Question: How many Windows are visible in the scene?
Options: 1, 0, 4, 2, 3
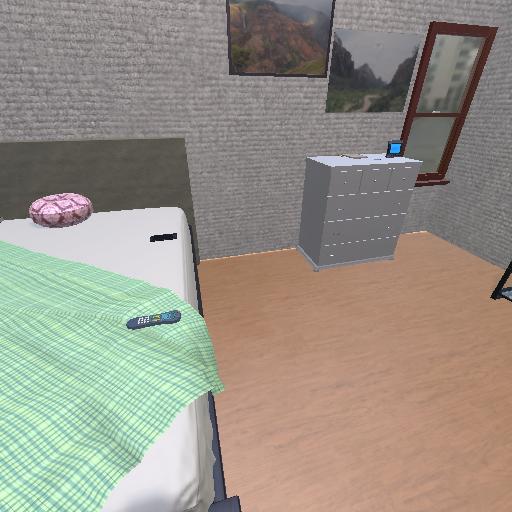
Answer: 1